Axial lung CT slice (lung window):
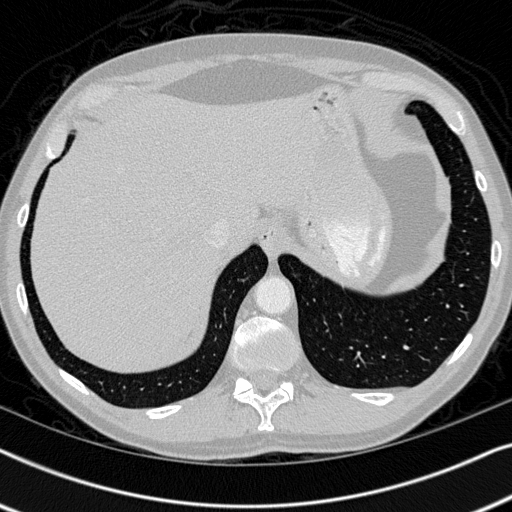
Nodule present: no